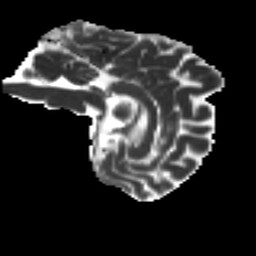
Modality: MD
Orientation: sagittal
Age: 28
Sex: male
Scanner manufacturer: ge
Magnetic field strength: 3 T
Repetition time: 7.8 s
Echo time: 0.0608 s